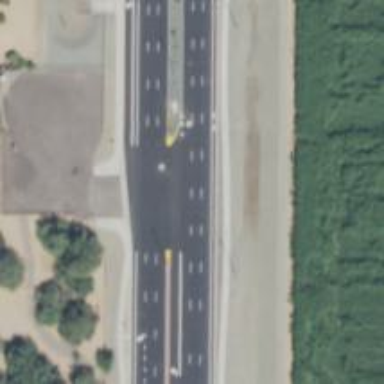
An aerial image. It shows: Secondary road with asphalt surface.